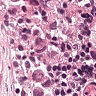
Metastatic tissue present: yes